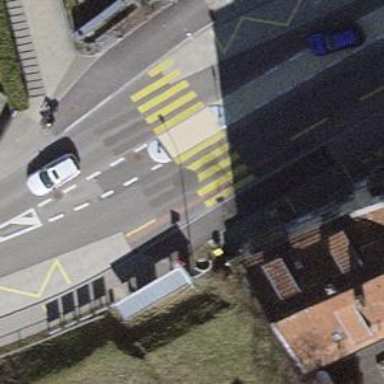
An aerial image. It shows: Marked crossing with pedestrian island.